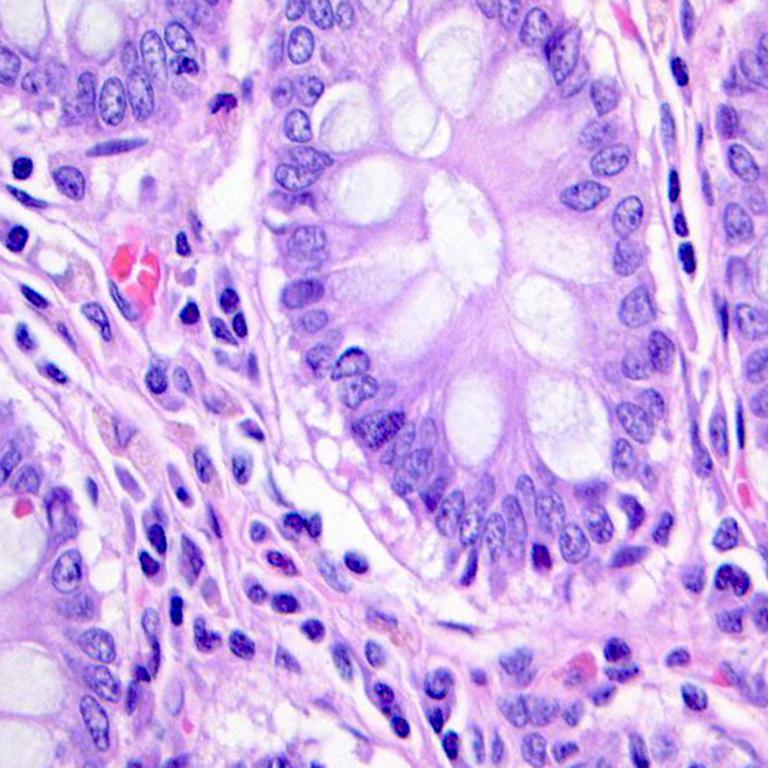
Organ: colon
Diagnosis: benign